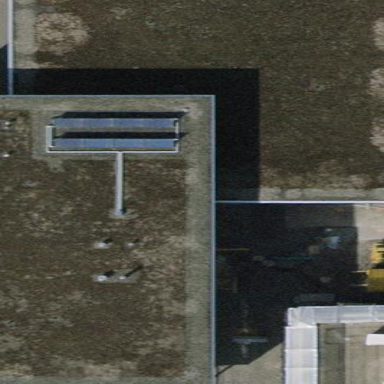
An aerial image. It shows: School building.